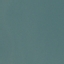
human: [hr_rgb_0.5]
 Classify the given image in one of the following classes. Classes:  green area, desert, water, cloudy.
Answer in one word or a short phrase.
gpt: water